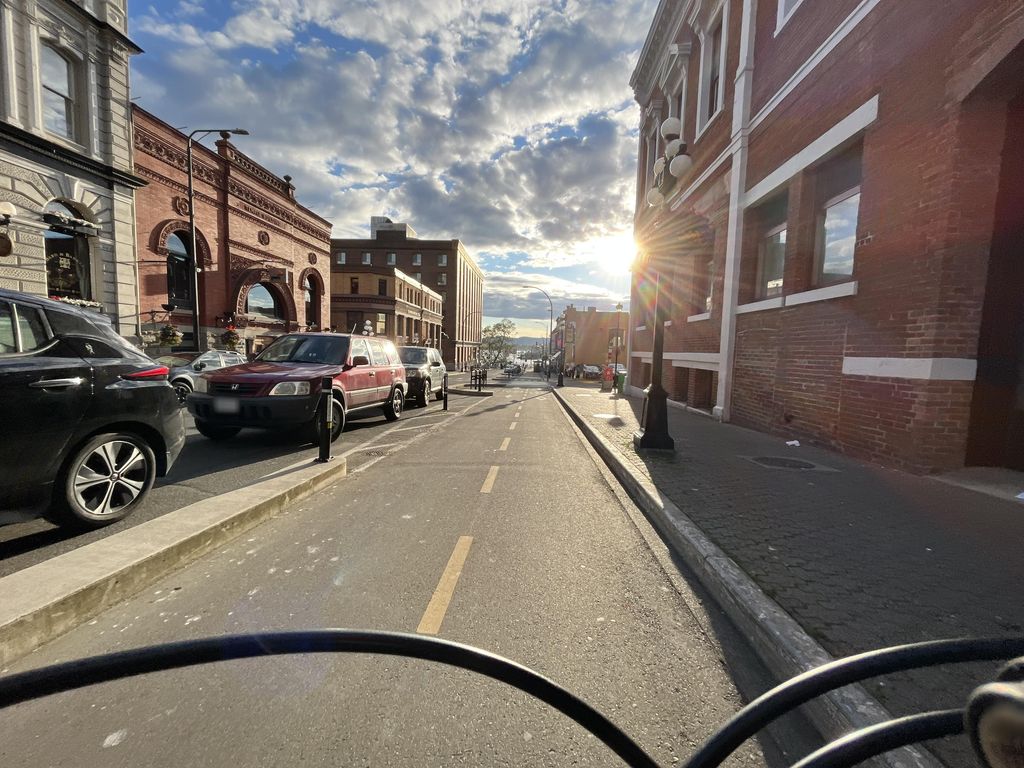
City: victoria